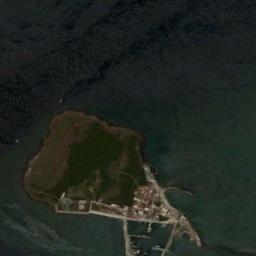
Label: island